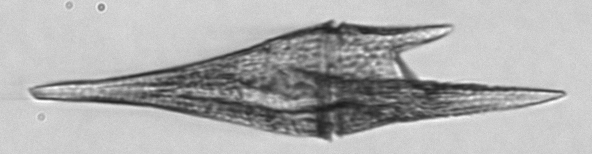
Label: Tripos_furca